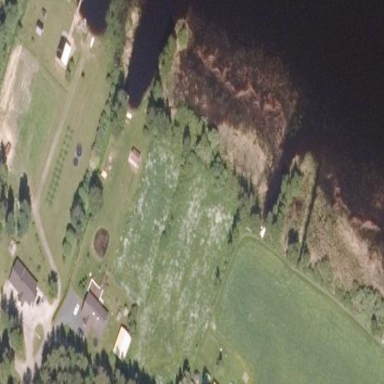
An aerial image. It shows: Farmyard area.